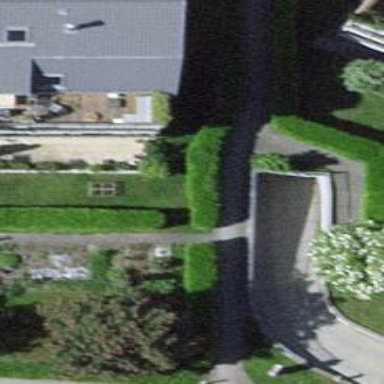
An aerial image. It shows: Hedge acting as barrier.